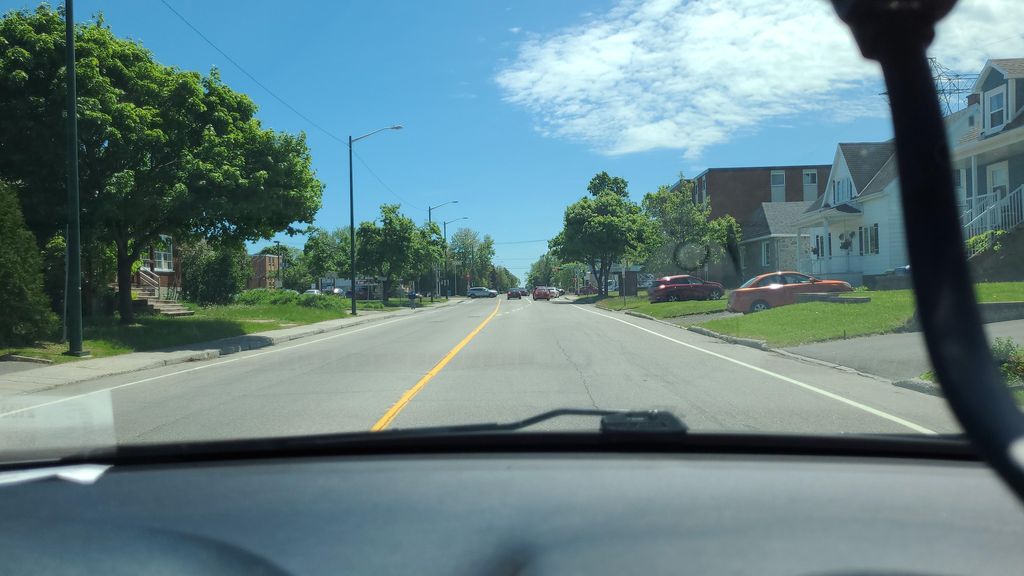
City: quebec_city